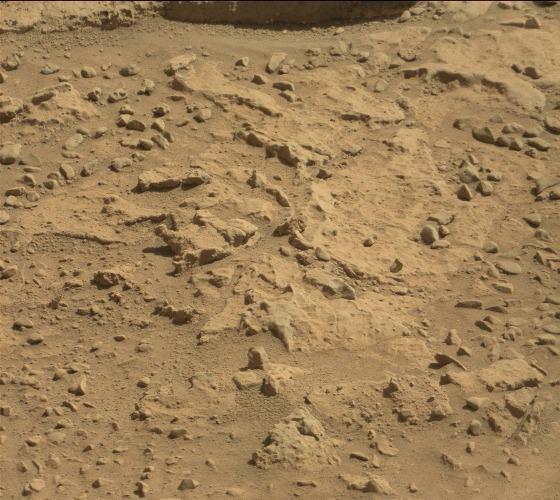
Terrain classes present: Bedrock, Gravel / Sand / Soil, Rock, Shadow